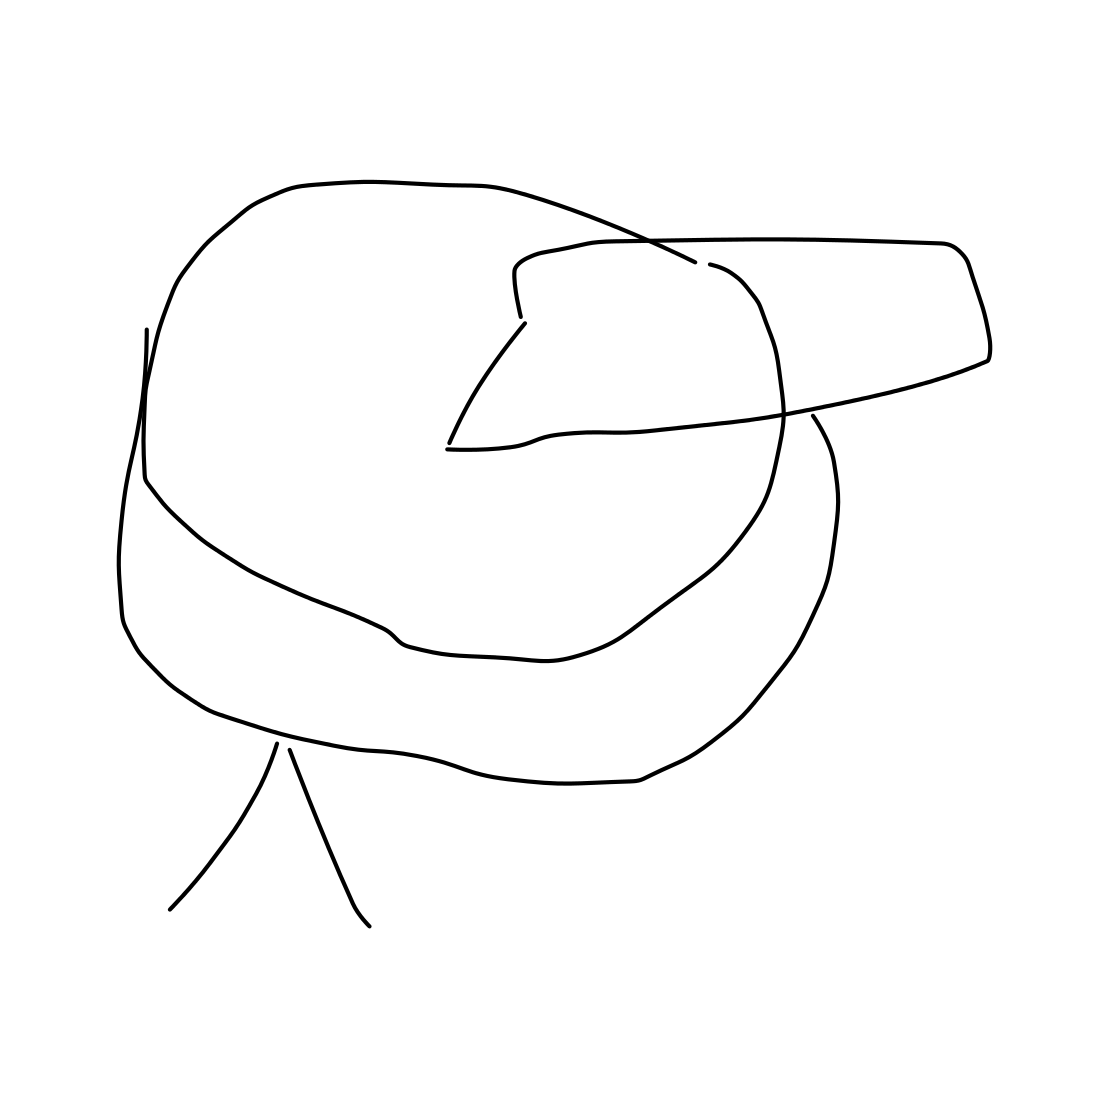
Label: satellite dish